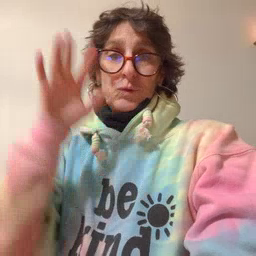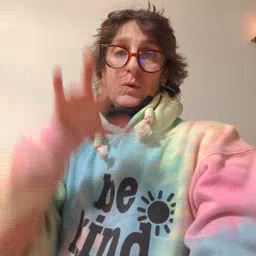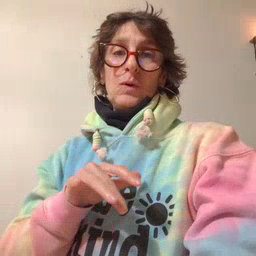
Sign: snow